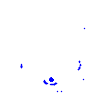
Particle: electron